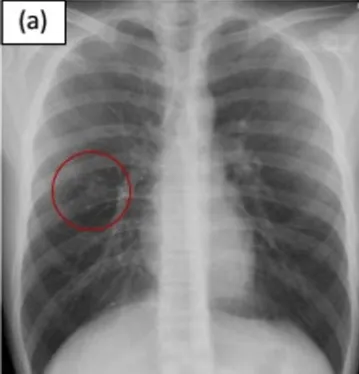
A; Chest X-ray showed a cavity-lesion in the right middle field.
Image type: radiology (x_ray)